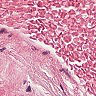
Metastatic tissue present: no